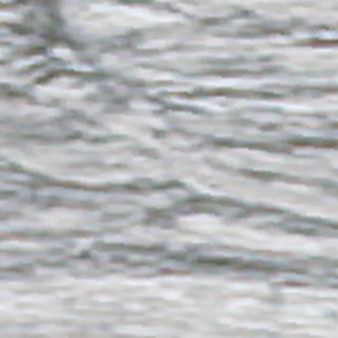
Label: other